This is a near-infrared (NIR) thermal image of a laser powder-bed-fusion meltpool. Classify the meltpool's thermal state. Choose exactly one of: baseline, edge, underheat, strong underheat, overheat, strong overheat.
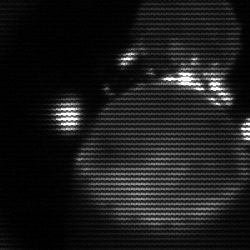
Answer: edge